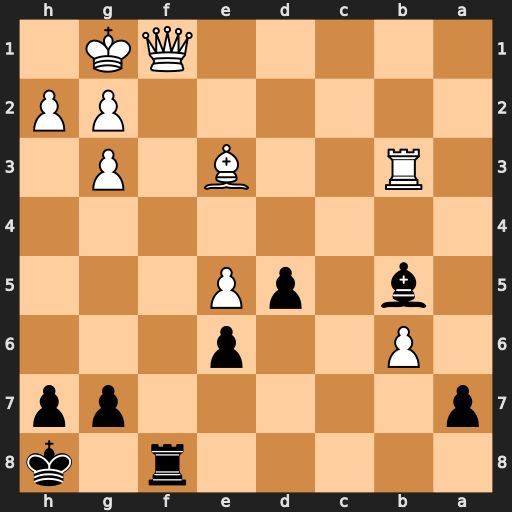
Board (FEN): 5r1k/p5pp/1P2p3/1b1pP3/8/1R2B1P1/6PP/5QK1
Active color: b
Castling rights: -
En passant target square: -
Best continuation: Rxf1#